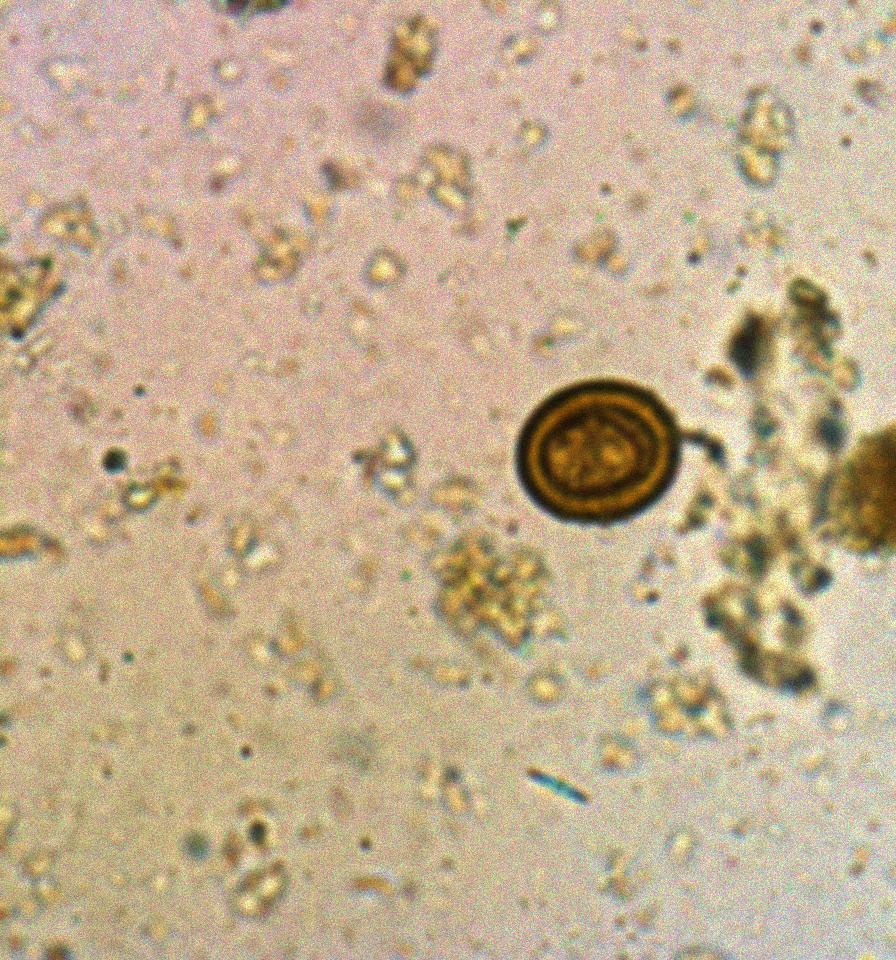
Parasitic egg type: Taenia spp. egg